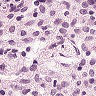
Metastatic tissue present: no